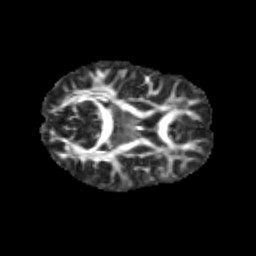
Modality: FA
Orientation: axial
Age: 13
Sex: female
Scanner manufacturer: siemens
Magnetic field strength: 3 T
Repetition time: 3.8 s
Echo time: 0.07 s